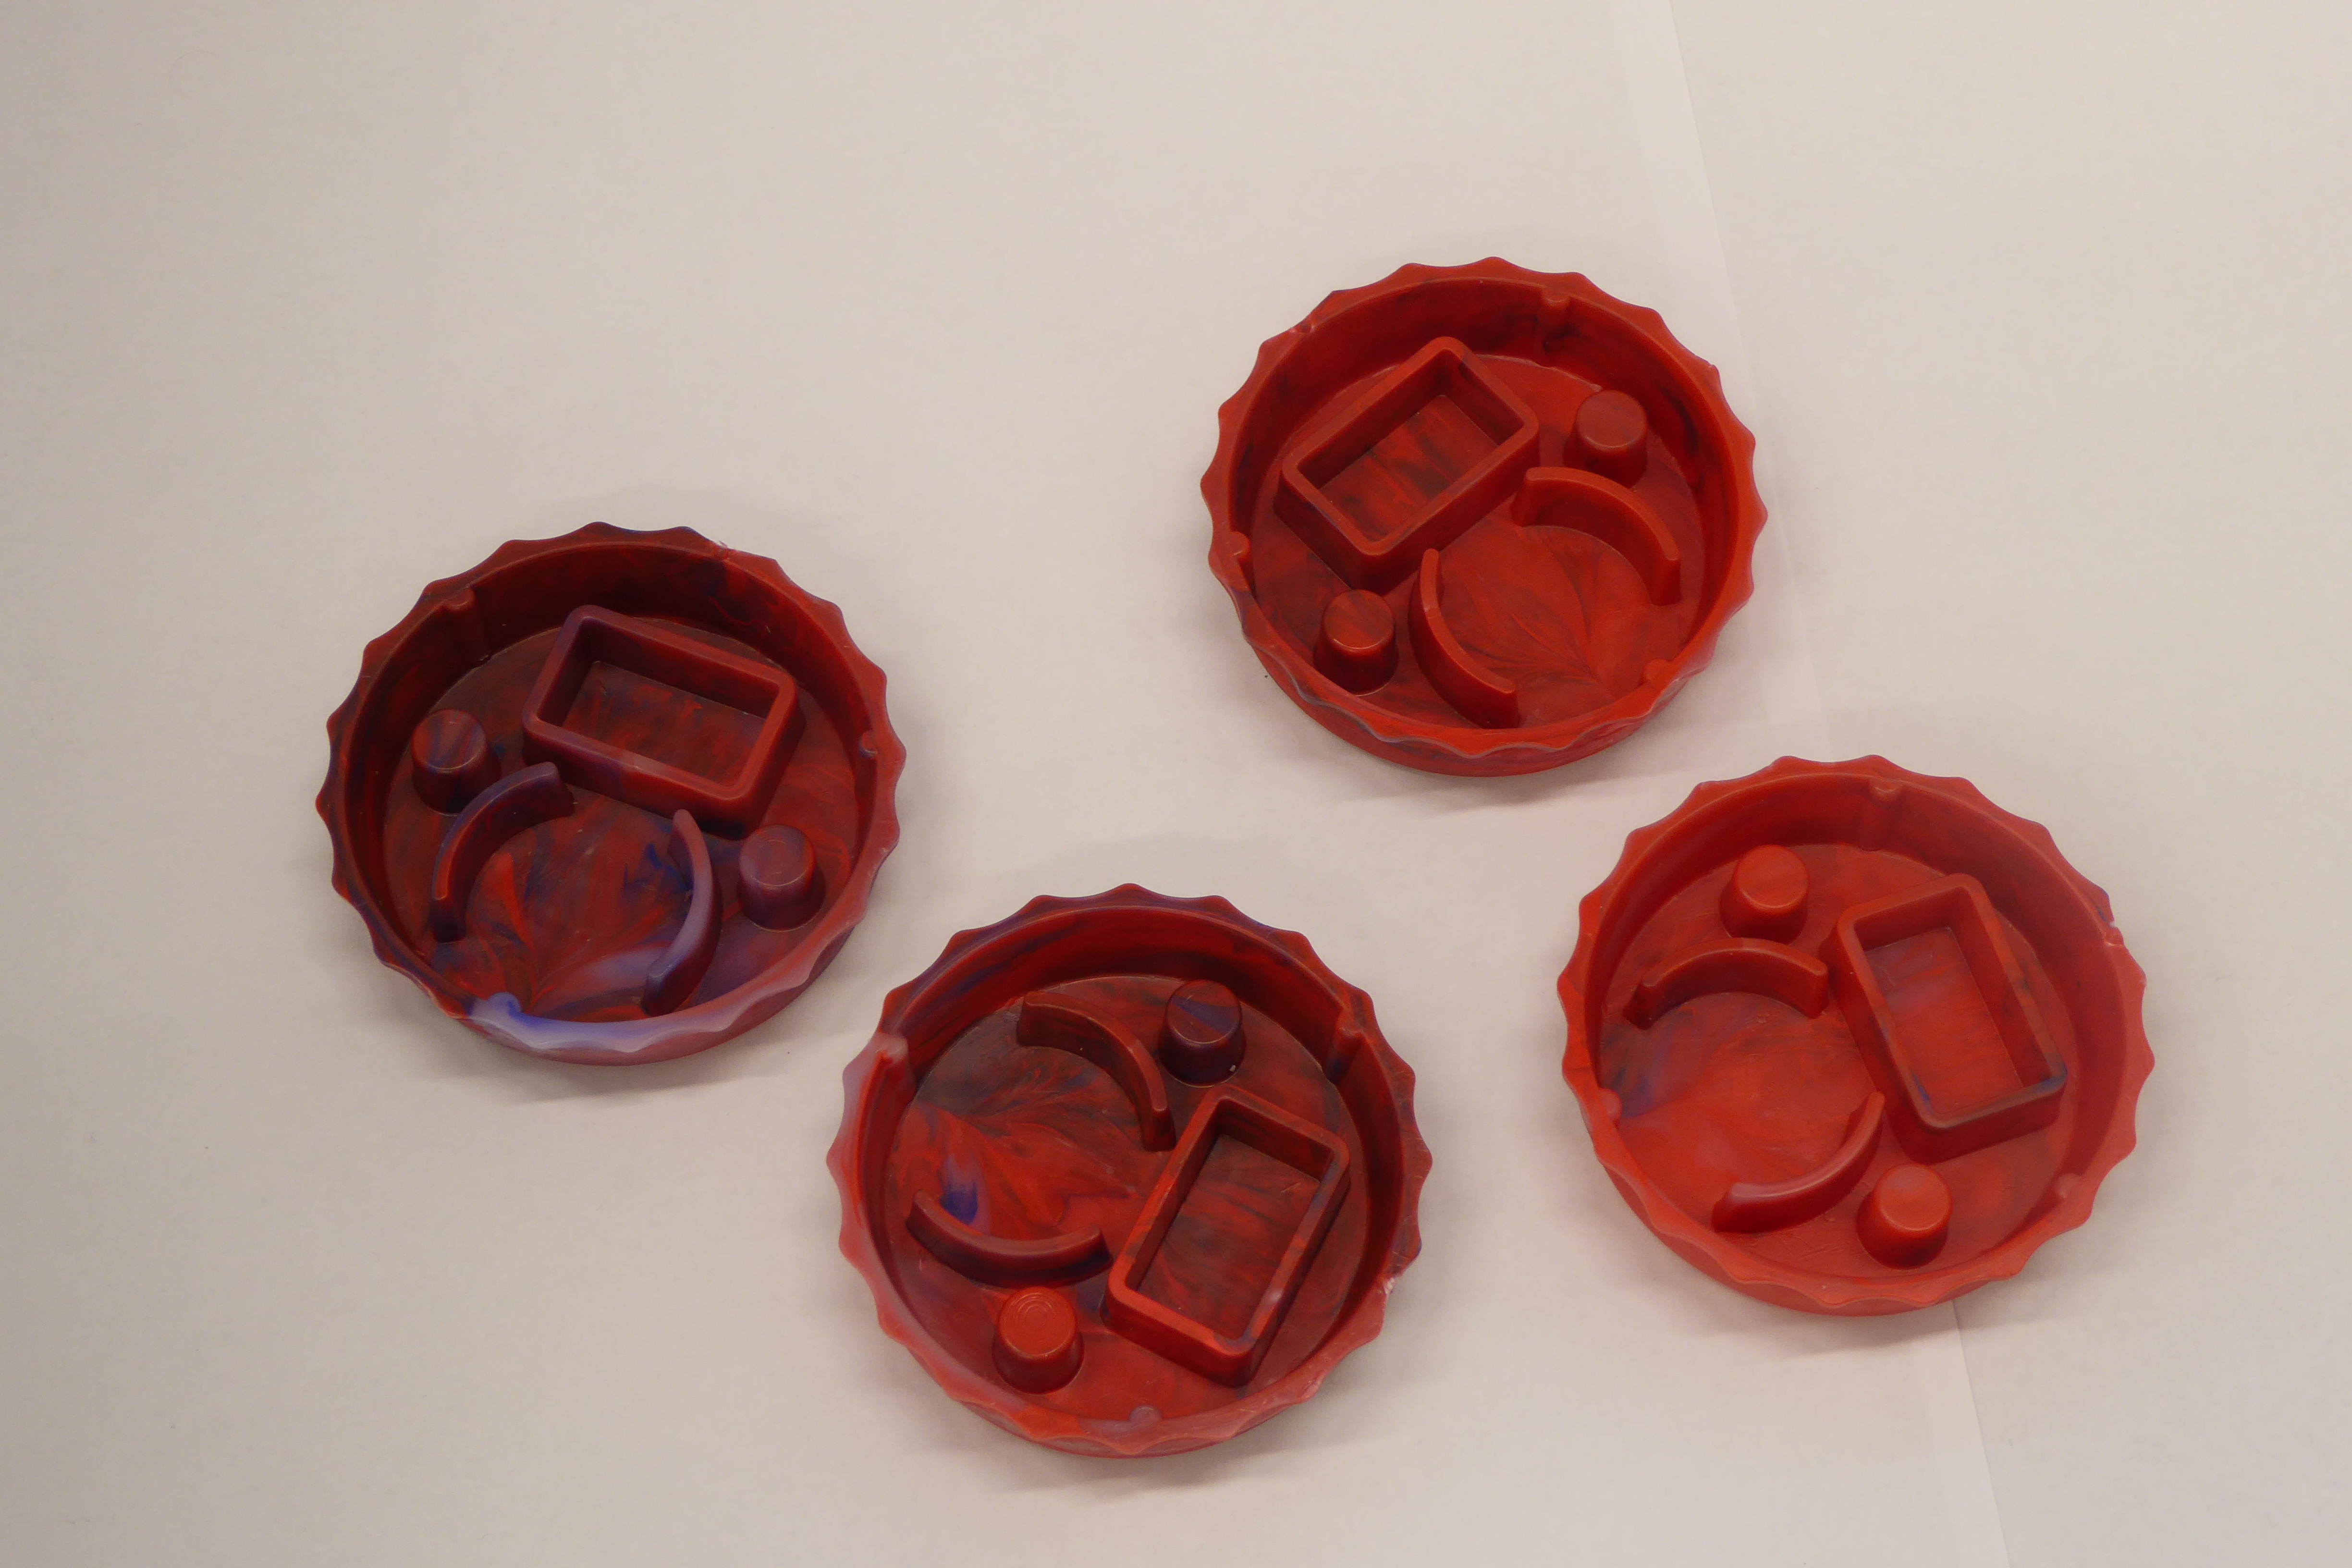
Label: Bottle Opener - Cover